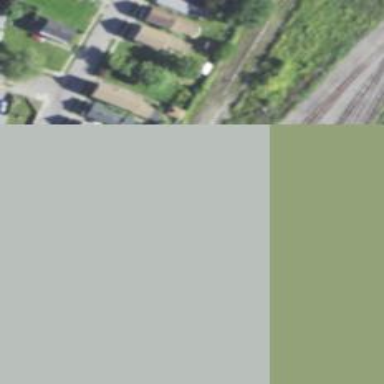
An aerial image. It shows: Railway yard used for servicing trains.